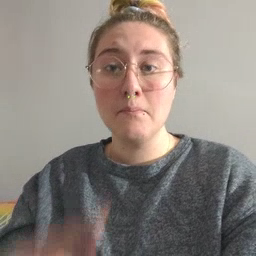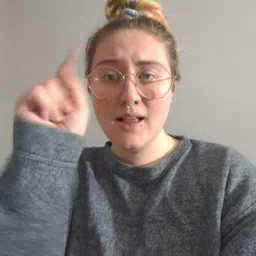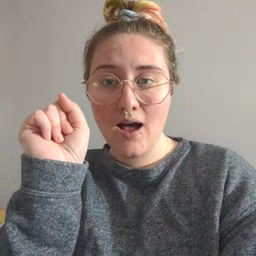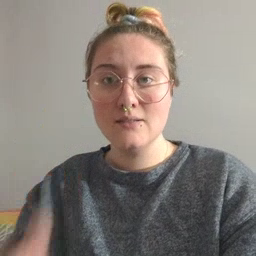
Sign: because